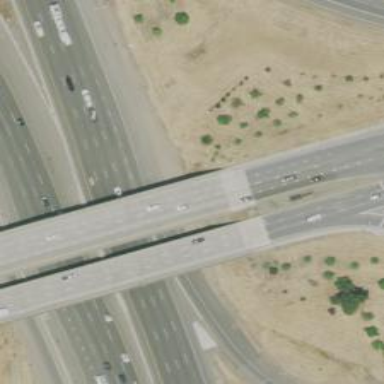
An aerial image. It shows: Motorway junction.